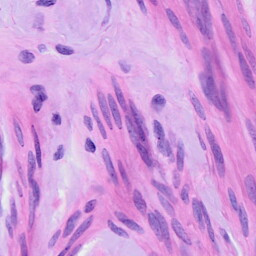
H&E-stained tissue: Ovarian